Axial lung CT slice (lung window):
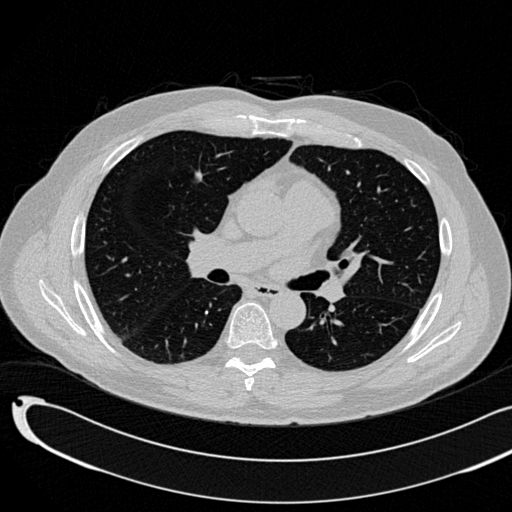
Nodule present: no